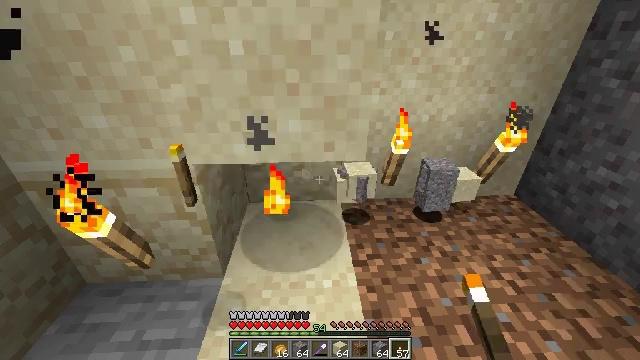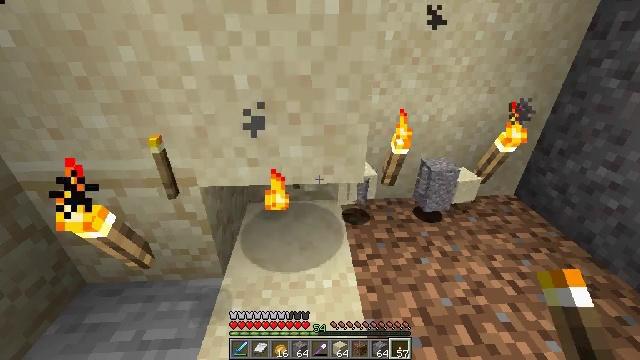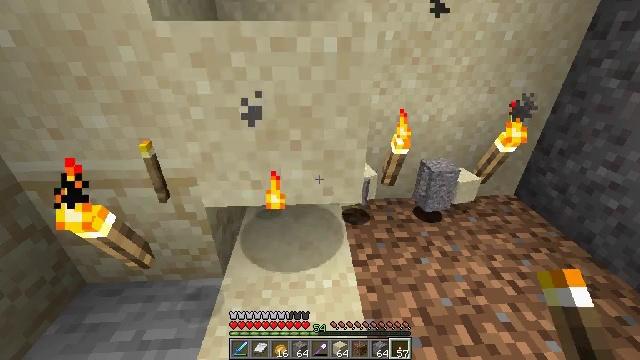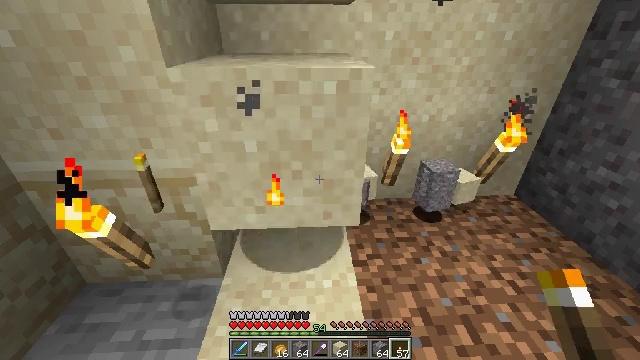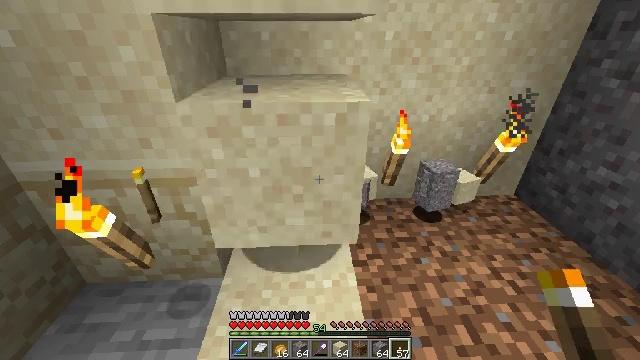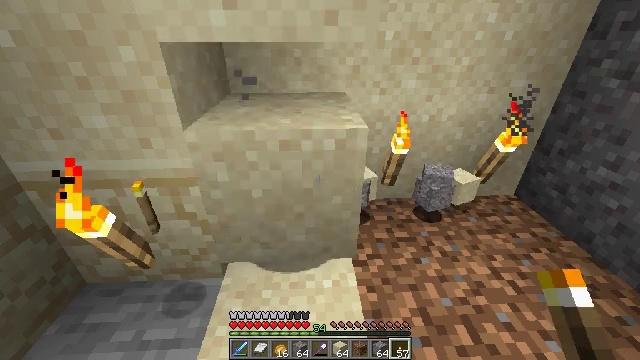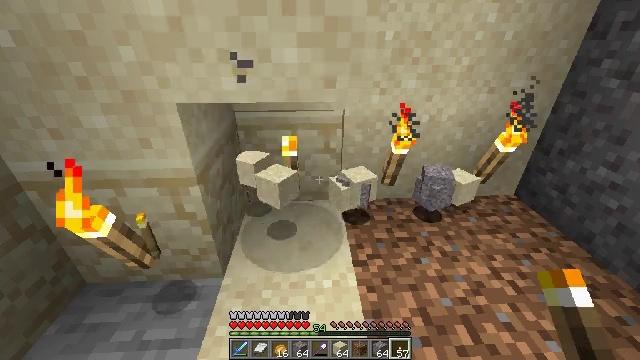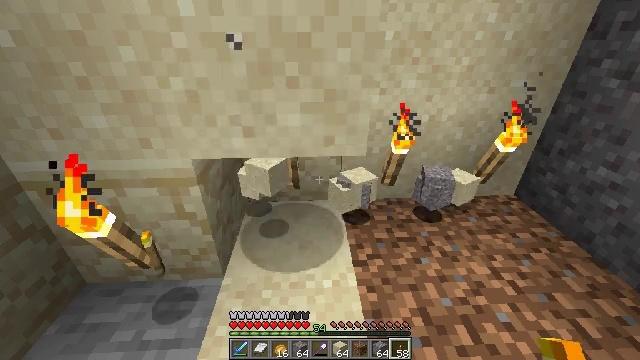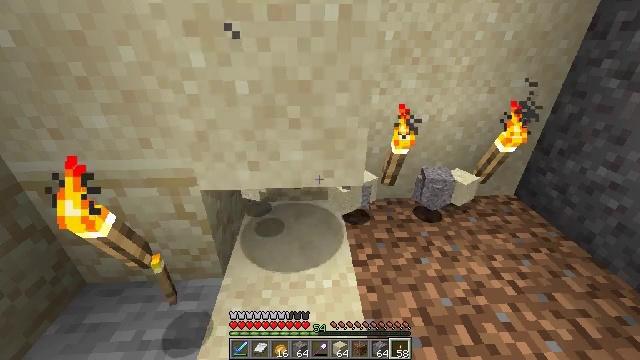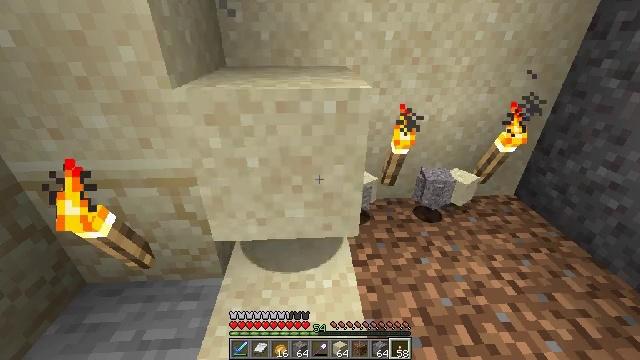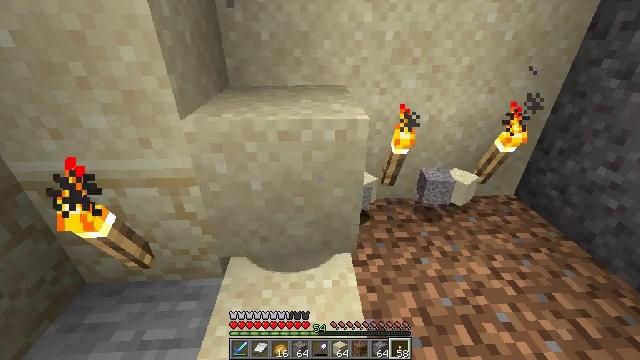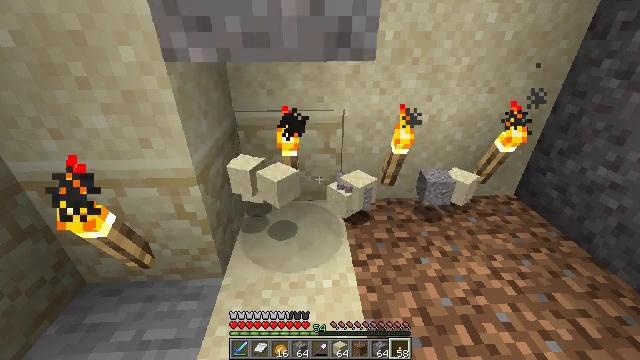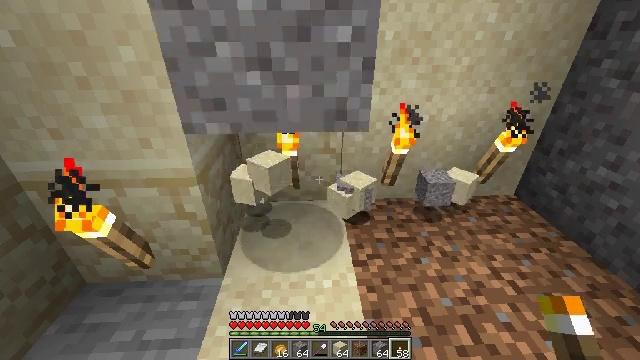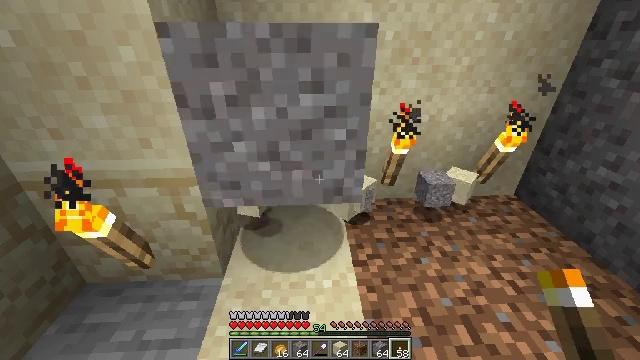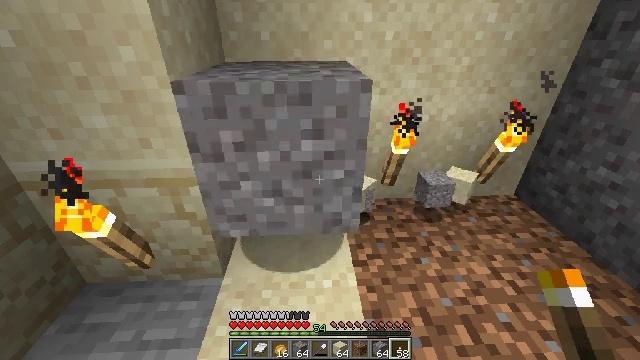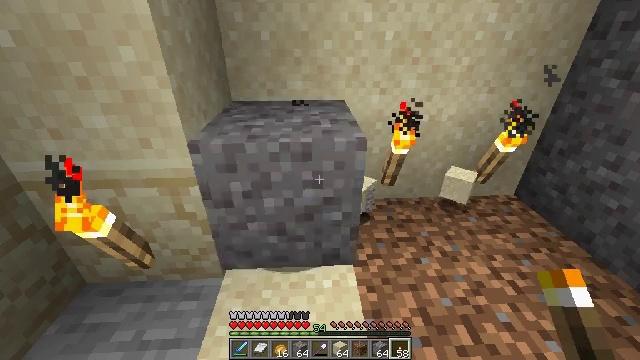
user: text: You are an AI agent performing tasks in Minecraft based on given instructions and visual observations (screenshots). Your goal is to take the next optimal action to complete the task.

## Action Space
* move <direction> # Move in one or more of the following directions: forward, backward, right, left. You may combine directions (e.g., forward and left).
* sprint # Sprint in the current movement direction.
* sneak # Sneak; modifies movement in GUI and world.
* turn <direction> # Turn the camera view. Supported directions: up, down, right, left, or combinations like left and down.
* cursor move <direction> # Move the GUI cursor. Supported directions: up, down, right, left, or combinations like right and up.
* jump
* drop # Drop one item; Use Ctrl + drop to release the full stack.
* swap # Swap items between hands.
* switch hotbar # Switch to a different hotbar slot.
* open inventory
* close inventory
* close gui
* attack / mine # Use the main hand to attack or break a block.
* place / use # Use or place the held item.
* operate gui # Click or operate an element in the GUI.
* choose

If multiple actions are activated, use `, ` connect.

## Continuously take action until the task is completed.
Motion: motion action
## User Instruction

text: Gather sand from the desert.
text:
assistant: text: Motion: no_op
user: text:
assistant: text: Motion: no_op
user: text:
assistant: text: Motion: no_op
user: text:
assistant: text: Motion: no_op
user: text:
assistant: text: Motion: no_op
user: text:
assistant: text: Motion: no_op
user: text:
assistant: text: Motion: no_op
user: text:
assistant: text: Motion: no_op
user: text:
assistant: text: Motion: no_op
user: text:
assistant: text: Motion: no_op
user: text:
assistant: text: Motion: no_op
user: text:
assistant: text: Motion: no_op
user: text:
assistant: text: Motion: no_op
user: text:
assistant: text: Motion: no_op
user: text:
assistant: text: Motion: no_op
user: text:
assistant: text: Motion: no_op
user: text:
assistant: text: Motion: no_op
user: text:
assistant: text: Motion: no_op
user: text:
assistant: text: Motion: no_op
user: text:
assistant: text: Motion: no_op
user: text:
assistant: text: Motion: no_op
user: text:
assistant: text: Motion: no_op
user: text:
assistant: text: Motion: move forward
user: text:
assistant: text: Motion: move forward
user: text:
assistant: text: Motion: move forward
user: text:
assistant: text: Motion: move forward and move left
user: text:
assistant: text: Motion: move forward and move left
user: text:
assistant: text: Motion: move forward and move left
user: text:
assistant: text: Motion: move forward and move left, turn right and down
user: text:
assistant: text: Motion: move forward, turn right and down